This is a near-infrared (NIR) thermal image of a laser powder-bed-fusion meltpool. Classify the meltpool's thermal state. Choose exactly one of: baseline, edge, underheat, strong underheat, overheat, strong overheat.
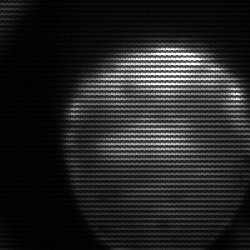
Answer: edge